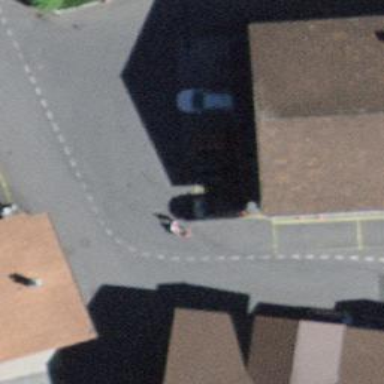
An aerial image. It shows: Parking area with asphalt surface.